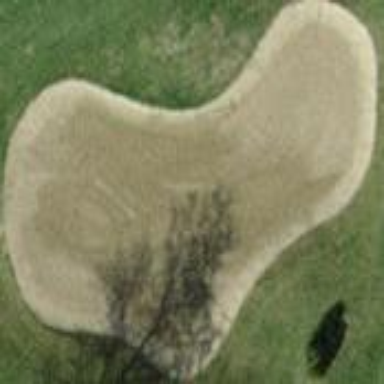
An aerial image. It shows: Sandy area is golf bunker.